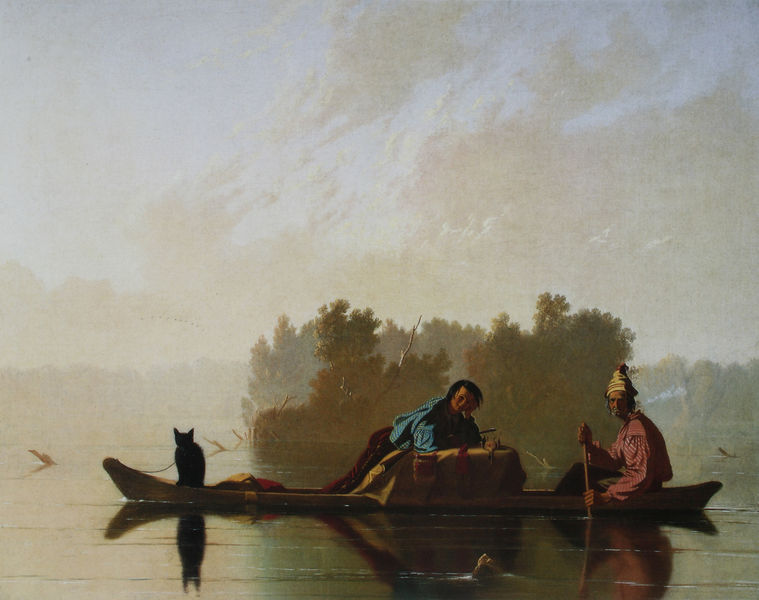
Titel: Fur Traders Descending the Missouri
Künstler: George Caleb Bingham
Standort: New York (New York)
Institution: The Metropolitan Museum of Art
Schlagwörter: baum, blau, felsen, gemälde, himmel, mann, meer, schatten, umhang, vogel, wasser, wolken, aquarell, bäume, fluss, frauen, gelb, grün, impressionismus, landschaft, menschen, mädchen, ocker, see, ufer, braun, frau, grau, holz, hut, männer, schwarz, szene, weiss, ölbild, rot, tier, tuch, wolke, haube, bart, hemd, kappe, mütze, schnurrbart, stein, ast, dämmerung, horizont, morgen, sonnenaufgang, spiegelung, strauch, vögel, zweige, busch, büsche, gebüsch, gewässer, rauch, insel, haare, kind, personen, rosa, wald, boot, kahn, paddel, ruder, stock, schiff, wellen, ruhe, zwei, stab, fischer, leine, gepäck, last, schwer, dunst, nebel, sonnenuntergang, ladung, ruderboot, ruderer, rudern, zigarre, junge, umriss, reflexion, unscharf, flucht, lachen, katze, orient, kanu, kater, kiste, jagd, lustig, china, fisch, verführung, verschwommen, baumgruppe, zigarrette, jäger, reise, entführung, richtung, versteck, fähre, überschwemmung, fang, genuss, wilderer, araber, frage, faul, angler, ägypten, wasservogel, morgengrauen, nachen, fährmann, überfahrt, italienisch, kahnfahrt, barke, helle farben, frühe, osteuropa, angeleint, zukunft, umhang#